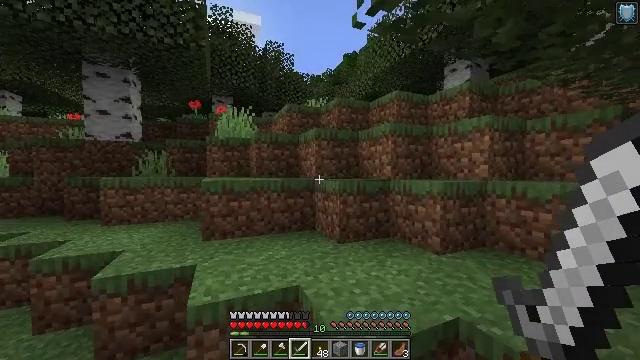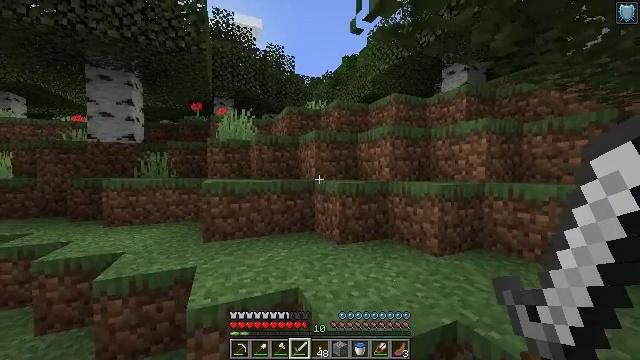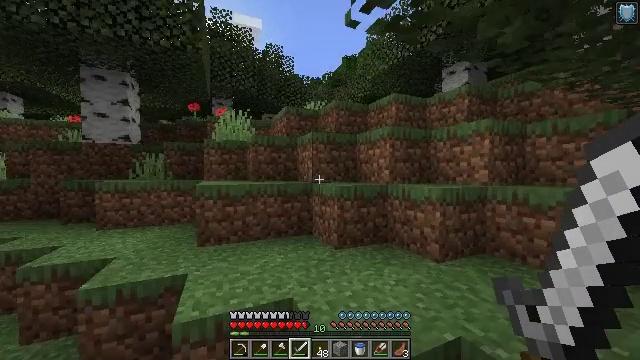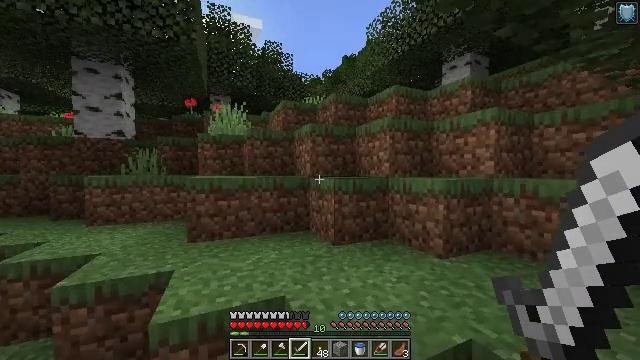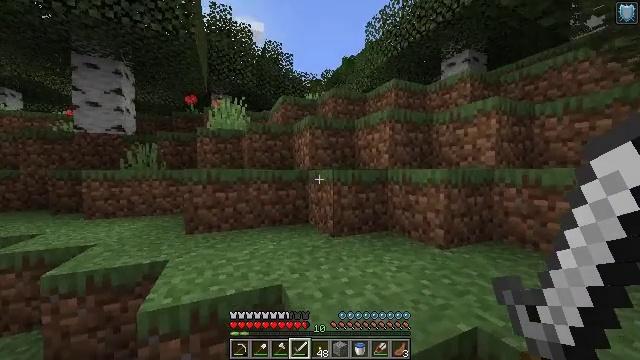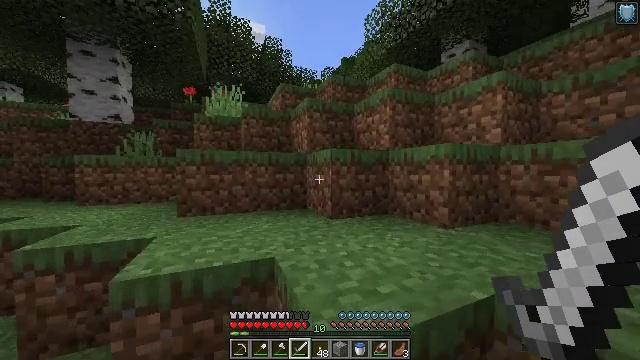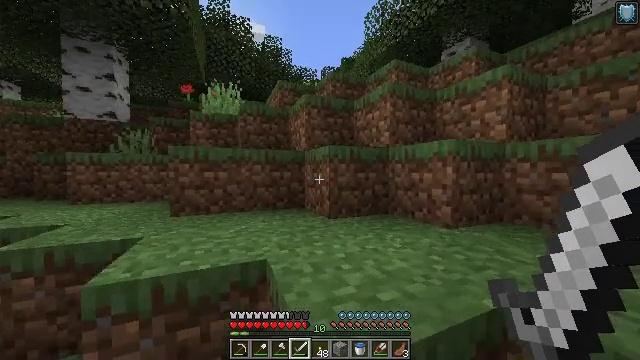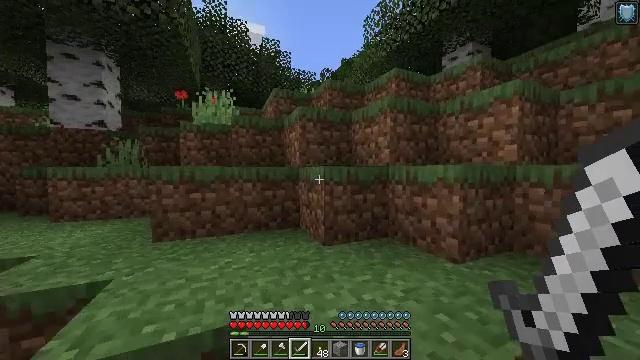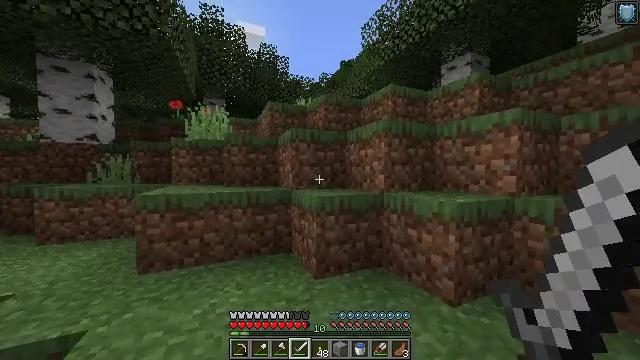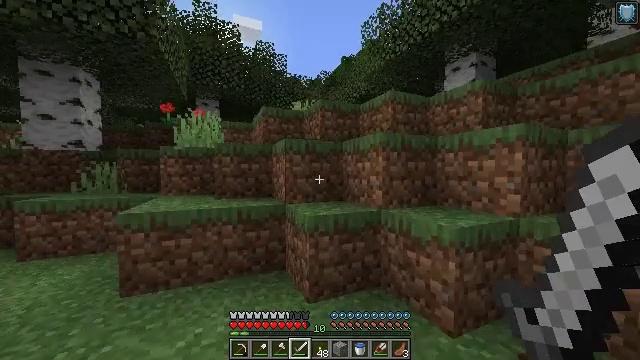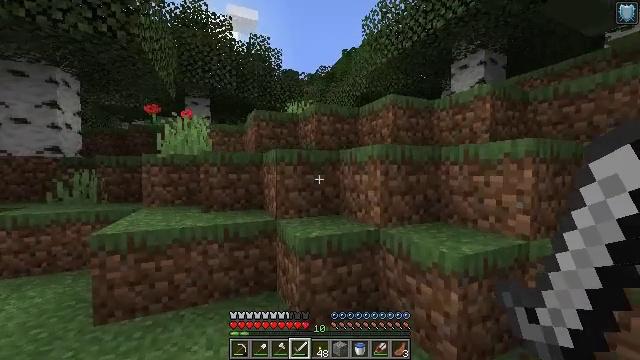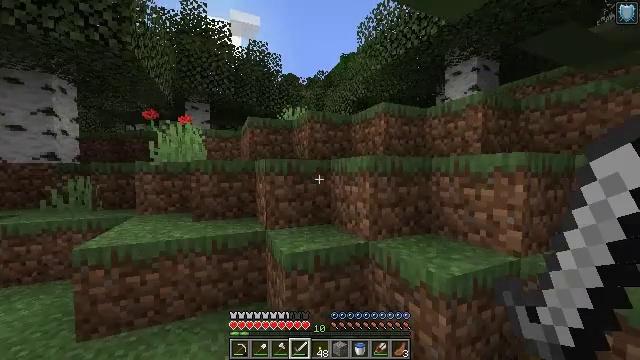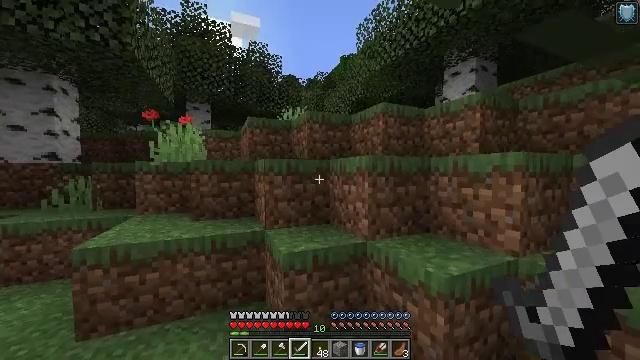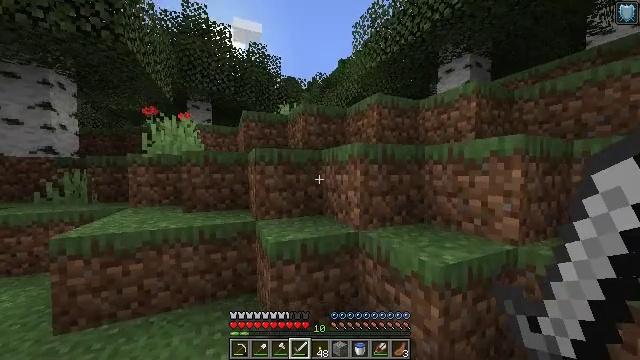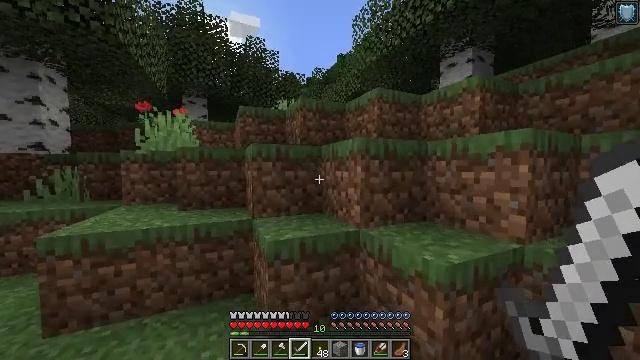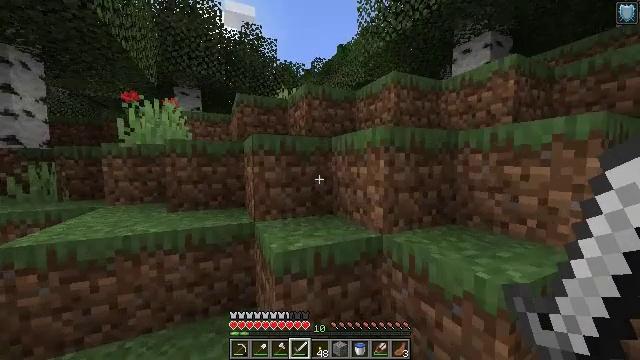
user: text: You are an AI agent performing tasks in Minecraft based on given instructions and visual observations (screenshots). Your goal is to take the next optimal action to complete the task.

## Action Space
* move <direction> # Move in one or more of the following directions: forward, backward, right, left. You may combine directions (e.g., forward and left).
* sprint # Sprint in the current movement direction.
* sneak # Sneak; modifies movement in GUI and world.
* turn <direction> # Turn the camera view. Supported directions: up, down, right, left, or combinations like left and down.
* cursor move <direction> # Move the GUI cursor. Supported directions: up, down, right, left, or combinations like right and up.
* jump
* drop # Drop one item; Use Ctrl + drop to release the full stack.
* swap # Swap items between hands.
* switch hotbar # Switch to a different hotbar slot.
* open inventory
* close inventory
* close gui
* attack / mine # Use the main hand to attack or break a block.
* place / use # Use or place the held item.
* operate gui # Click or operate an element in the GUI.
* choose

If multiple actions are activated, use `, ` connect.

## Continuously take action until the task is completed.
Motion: motion action
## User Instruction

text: Harvest the mushroom stem for materials.
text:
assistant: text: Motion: move forward, sprint, jump
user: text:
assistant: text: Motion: move forward, sprint, jump
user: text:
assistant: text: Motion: move forward, sprint, jump
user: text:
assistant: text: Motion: move forward, sprint, jump
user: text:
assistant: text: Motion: move forward, sprint, jump
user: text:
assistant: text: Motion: move forward, sprint, jump
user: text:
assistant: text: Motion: move forward, sprint, jump
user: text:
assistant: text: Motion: move forward, sprint, jump
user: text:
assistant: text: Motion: move forward, sprint, jump
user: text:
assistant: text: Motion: move forward, sprint, jump
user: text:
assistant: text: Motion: move forward, sprint, jump
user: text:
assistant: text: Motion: move forward, sprint, jump
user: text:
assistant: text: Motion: move forward and move left, sprint, jump
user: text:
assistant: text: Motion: move forward and move left, sprint, jump
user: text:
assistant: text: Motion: move forward and move left, sprint, turn down, jump
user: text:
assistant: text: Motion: move forward and move left, sprint, turn down, jump
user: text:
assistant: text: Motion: move forward and move left, sprint, turn down, jump
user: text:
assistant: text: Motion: move forward and move left, sprint, jump
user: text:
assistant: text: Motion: move forward and move left, sprint, jump
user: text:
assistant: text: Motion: move forward and move left, sprint, jump
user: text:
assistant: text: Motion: move forward and move left, sprint, jump
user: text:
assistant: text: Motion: move forward and move left, sprint, jump
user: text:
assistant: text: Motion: move forward, sprint, turn right, jump
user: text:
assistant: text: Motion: move forward, sprint, turn right, jump
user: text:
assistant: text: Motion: move forward, sprint, turn right, jump
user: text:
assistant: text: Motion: move forward, sprint, jump
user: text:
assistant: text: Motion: move forward, sprint, turn right, jump
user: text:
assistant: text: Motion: move forward, sprint, jump
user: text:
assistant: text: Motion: move forward, sprint, jump
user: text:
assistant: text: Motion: move forward, sprint, jump